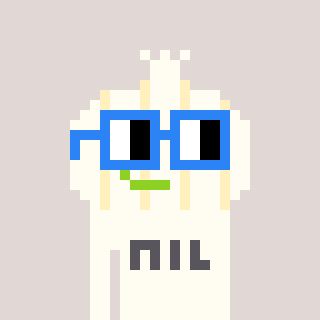
a pixel art character with square blue glasses, a garlic-shaped head and a grayscale-colored body on a warm background